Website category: book
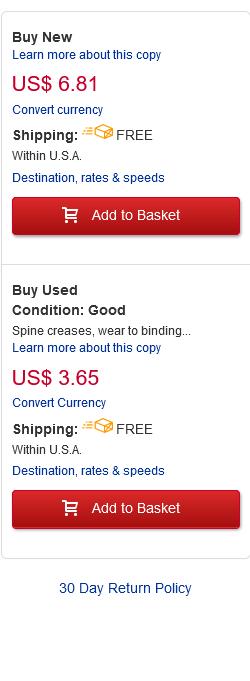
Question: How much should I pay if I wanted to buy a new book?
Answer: US$ 6.81

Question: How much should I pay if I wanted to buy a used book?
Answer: US$ 3.65

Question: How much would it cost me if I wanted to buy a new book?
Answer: US$ 6.81

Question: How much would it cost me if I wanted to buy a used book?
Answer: US$ 3.65

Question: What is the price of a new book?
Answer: US$ 6.81

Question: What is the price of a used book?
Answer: US$ 3.65

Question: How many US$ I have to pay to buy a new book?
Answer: US$ 6.81

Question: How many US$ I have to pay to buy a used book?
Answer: US$ 3.65

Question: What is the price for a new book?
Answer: US$ 6.81

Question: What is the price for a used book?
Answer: US$ 3.65

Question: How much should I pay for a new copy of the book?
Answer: US$ 6.81

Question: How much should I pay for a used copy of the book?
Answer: US$ 3.65

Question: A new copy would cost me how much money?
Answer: US$ 6.81

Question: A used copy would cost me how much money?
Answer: US$ 3.65

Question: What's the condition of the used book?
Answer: Good

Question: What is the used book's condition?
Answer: Good

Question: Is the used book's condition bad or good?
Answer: Good

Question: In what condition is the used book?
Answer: Good

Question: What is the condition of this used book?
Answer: Good

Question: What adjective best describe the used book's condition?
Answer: Good

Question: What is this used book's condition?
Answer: Good

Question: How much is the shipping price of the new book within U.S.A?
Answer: FREE

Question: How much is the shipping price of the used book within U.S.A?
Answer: FREE

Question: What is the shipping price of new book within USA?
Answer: FREE

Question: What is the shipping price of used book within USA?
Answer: FREE

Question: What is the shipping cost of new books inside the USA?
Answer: FREE

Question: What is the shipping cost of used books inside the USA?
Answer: FREE

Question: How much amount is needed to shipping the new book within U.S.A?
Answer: FREE

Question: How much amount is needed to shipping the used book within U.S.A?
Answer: FREE

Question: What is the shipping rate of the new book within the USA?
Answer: FREE

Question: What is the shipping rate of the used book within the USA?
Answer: FREE

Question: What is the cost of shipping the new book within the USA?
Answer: FREE

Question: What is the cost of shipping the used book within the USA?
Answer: FREE

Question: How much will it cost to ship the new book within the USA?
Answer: FREE

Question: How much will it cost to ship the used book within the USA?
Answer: FREE